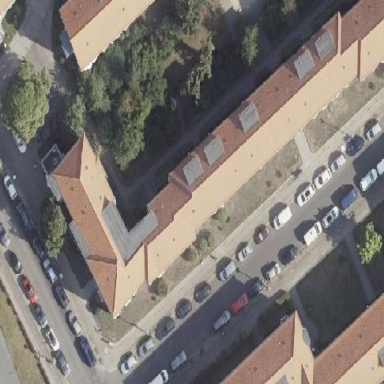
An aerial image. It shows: Hipped roof on apartment building.